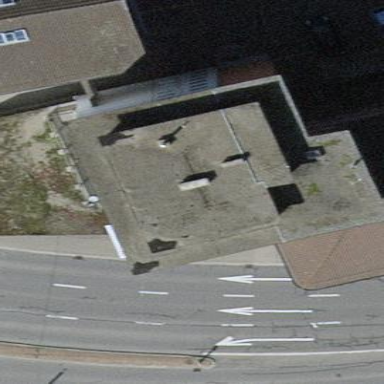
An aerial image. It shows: Industrial building with flat dark gray roof.